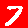
Digit: 7